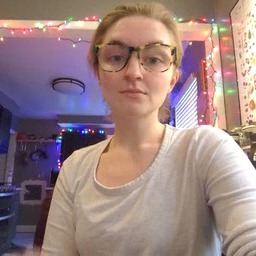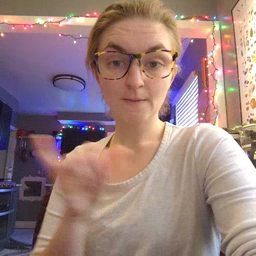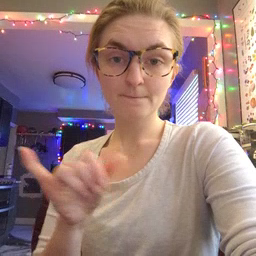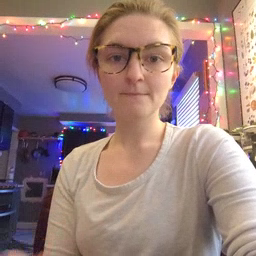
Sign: same